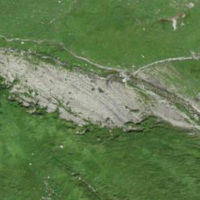
EUNIS habitat code: 23
Species observed at this site:
Saxifraga aizoides